Field crop: maize
Growth stage: 1
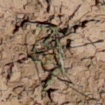
Species: lolium